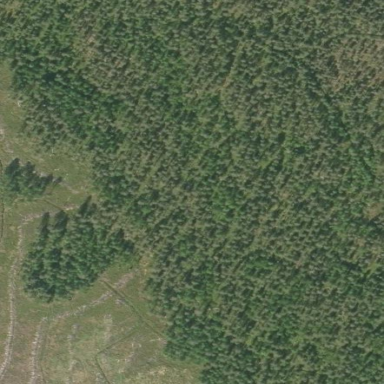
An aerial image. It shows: Needle-leaved woodland.